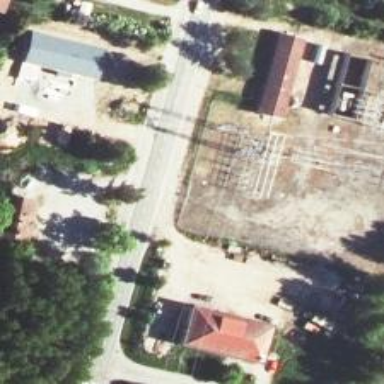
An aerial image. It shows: Termination power tower.